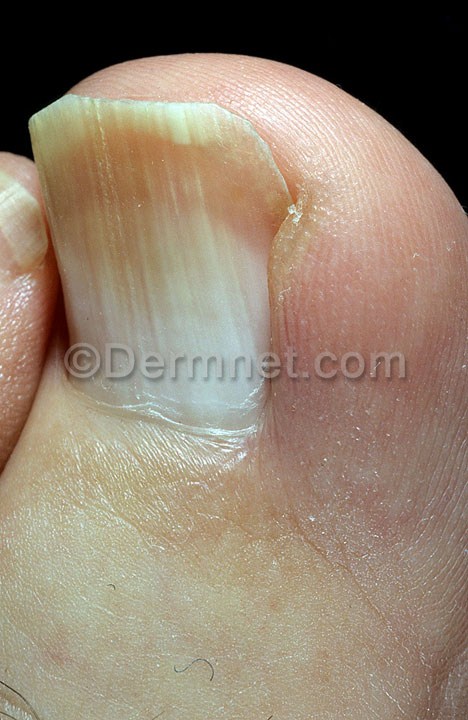
Disease: Nail Fungus and other Nail Disease